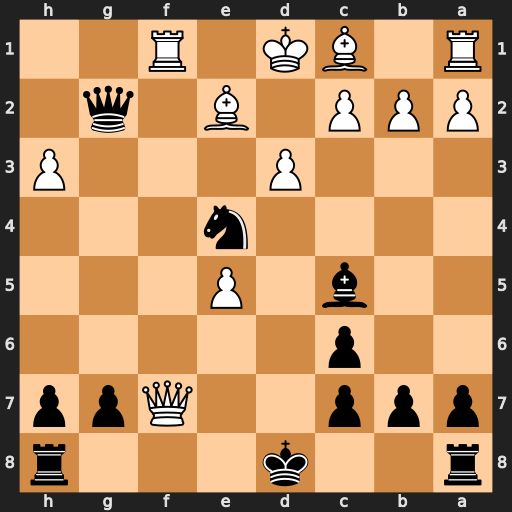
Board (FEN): r2k3r/ppp2Qpp/2p5/2b1P3/4n3/3P3P/PPP1B1q1/R1BK1R2
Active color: b
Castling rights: -
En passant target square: -
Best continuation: Rf8 Qxf8+ Bxf8